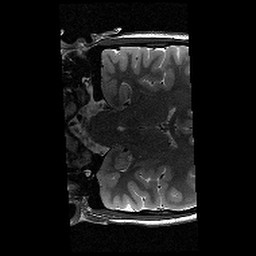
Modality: T2w
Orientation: coronal
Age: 14
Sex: female
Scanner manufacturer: siemens
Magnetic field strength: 3 T
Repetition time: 9.23 s
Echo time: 0.067 s